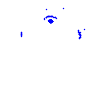
Particle: pion